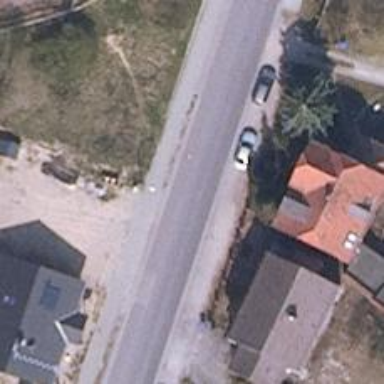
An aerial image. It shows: Secondary road with asphalt surface.